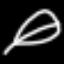
Label: leaf